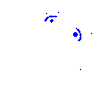
Particle: electron